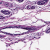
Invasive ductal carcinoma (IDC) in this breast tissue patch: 0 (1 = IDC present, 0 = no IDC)